Interaction volume radius: 10 \u00c5
Interaction volume height: 15 \u00c5
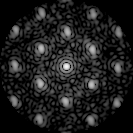
Disorder parameter: 0.3149